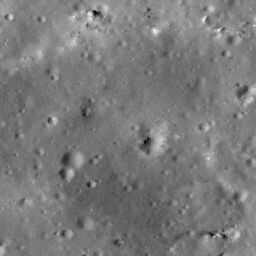
Host type: background_regolith
Lunar coordinates: latitude nan, longitude nan